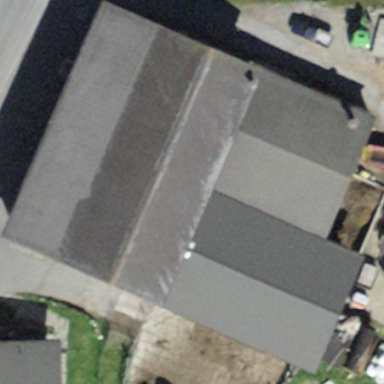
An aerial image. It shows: Building with tile roof.